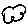
Label: cloud